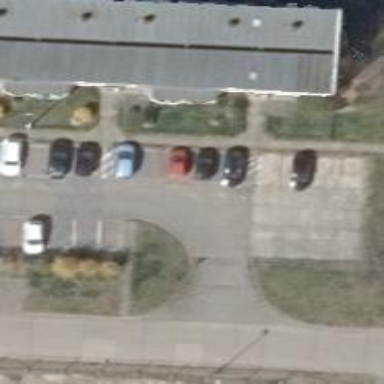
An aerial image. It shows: Asphalt parking aisle road.